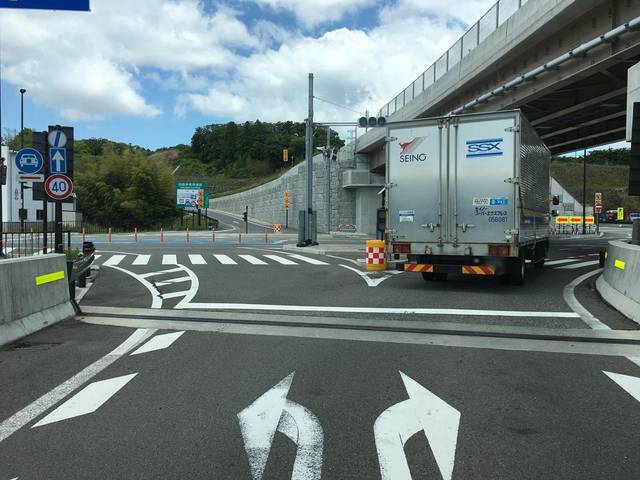
Region: Japan
Coordinates: 37.783, 140.9